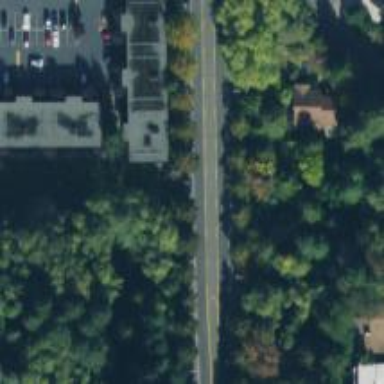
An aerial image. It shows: Secondary road with asphalt surface and separate sidewalk. The road is accompanied by embankment.